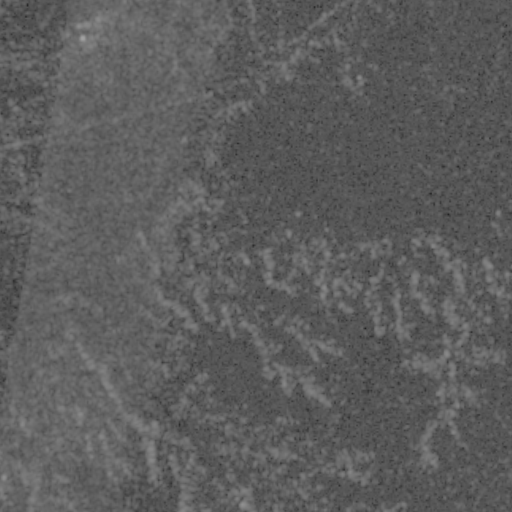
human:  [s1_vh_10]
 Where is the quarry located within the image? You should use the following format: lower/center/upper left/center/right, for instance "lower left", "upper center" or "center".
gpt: The quarry is located in the upper left of the image.
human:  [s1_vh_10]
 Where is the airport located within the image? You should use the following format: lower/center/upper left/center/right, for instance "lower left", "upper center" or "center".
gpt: There is no airport in the image.

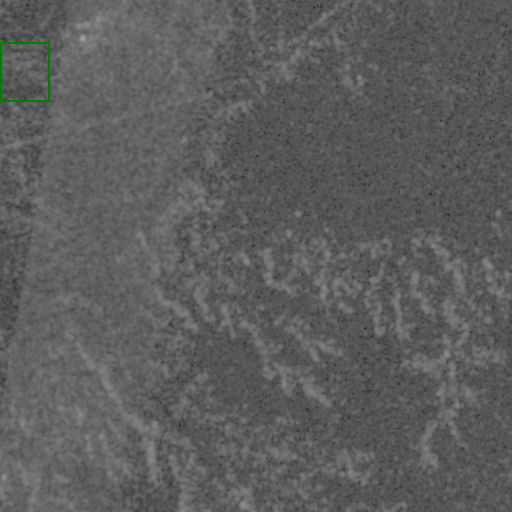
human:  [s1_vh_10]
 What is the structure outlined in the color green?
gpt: The structure outlined in green is a quarry.
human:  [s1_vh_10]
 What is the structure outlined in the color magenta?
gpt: There is no magenta outline.